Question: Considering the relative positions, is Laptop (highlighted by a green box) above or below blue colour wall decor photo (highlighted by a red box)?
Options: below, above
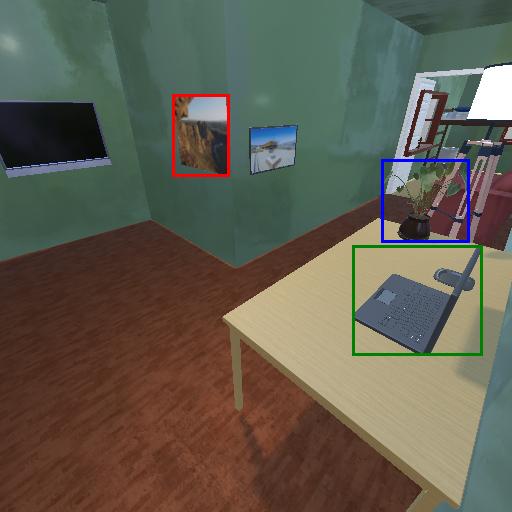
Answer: below